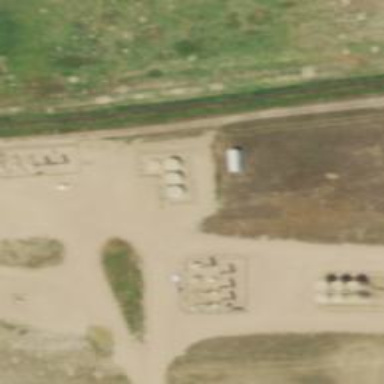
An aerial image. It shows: Storage tank with man-made structure.